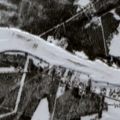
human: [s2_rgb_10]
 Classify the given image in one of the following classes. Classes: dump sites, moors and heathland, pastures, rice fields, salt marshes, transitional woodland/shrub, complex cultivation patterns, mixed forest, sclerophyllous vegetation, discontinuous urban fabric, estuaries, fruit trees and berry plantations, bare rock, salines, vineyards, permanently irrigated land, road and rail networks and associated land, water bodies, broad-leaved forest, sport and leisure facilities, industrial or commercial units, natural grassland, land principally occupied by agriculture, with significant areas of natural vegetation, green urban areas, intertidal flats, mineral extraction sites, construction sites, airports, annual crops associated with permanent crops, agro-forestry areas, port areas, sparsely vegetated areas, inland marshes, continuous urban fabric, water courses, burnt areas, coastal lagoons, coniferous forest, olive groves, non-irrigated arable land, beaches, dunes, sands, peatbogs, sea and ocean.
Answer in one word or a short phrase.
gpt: coniferous forest, transitional woodland/shrub, water courses